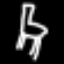
Label: chair